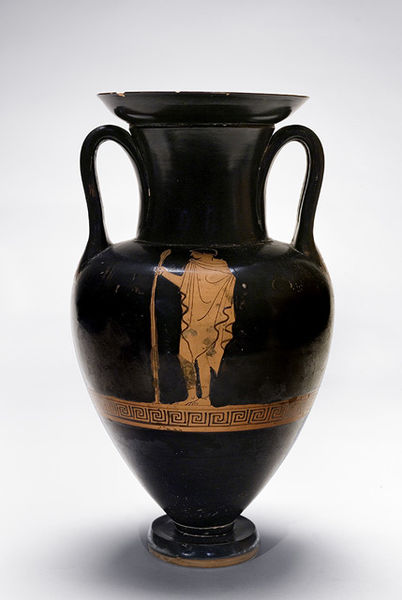
Titel: Red-figure Amphora from Nola
Standort: Amherst (Massachusetts, USA)
Institution: Mead Art Museum, Amherst College
Schlagwörter: black, vase, greek, man, roman, urn, cloak, figure, two hands, tapers, eodipus